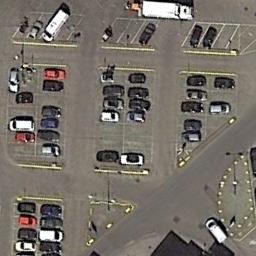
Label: parking_lot